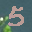
Label: 5